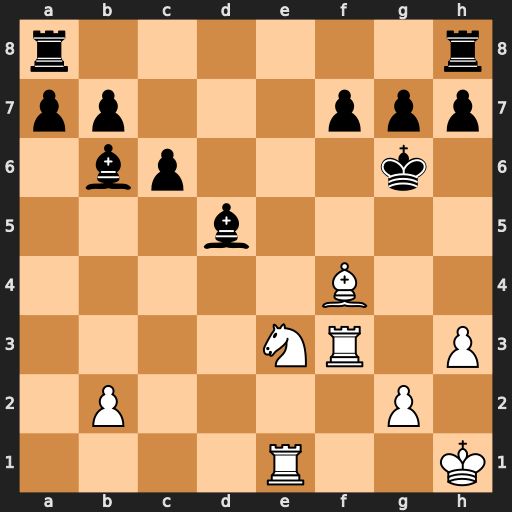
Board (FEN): r6r/pp3ppp/1bp3k1/3b4/5B2/4NR1P/1P4P1/4R2K
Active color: w
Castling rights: -
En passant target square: -
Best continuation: Rg3+ Kf6 Bg5+ Ke6 Nc4+